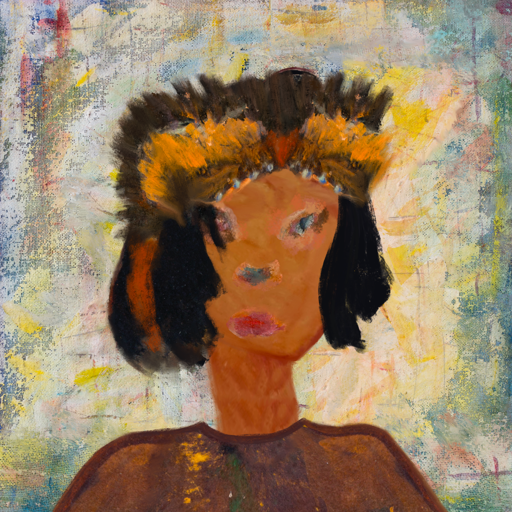
Background: Irani, Head And Neck Front: Pious_Lady, Face Front: Boggyland, Bust: Comrade, Hair Front: Mosgoul, Head Accessory: Gypsy_Queen, Second Necklace: Blank, Necklace: Blank, Baby: Blank